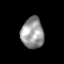
Tissue: skin
Cell type: Epithelial cells
Senescence score: 0.2339
Nuclear area (px): 684
Mean DAPI intensity: 151.969